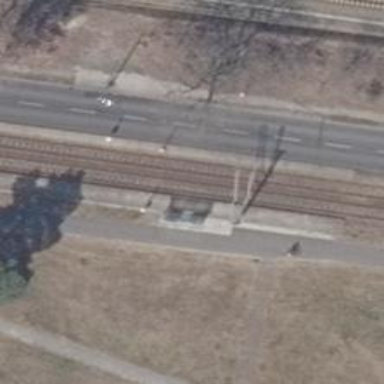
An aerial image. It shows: Tram stop.